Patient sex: M
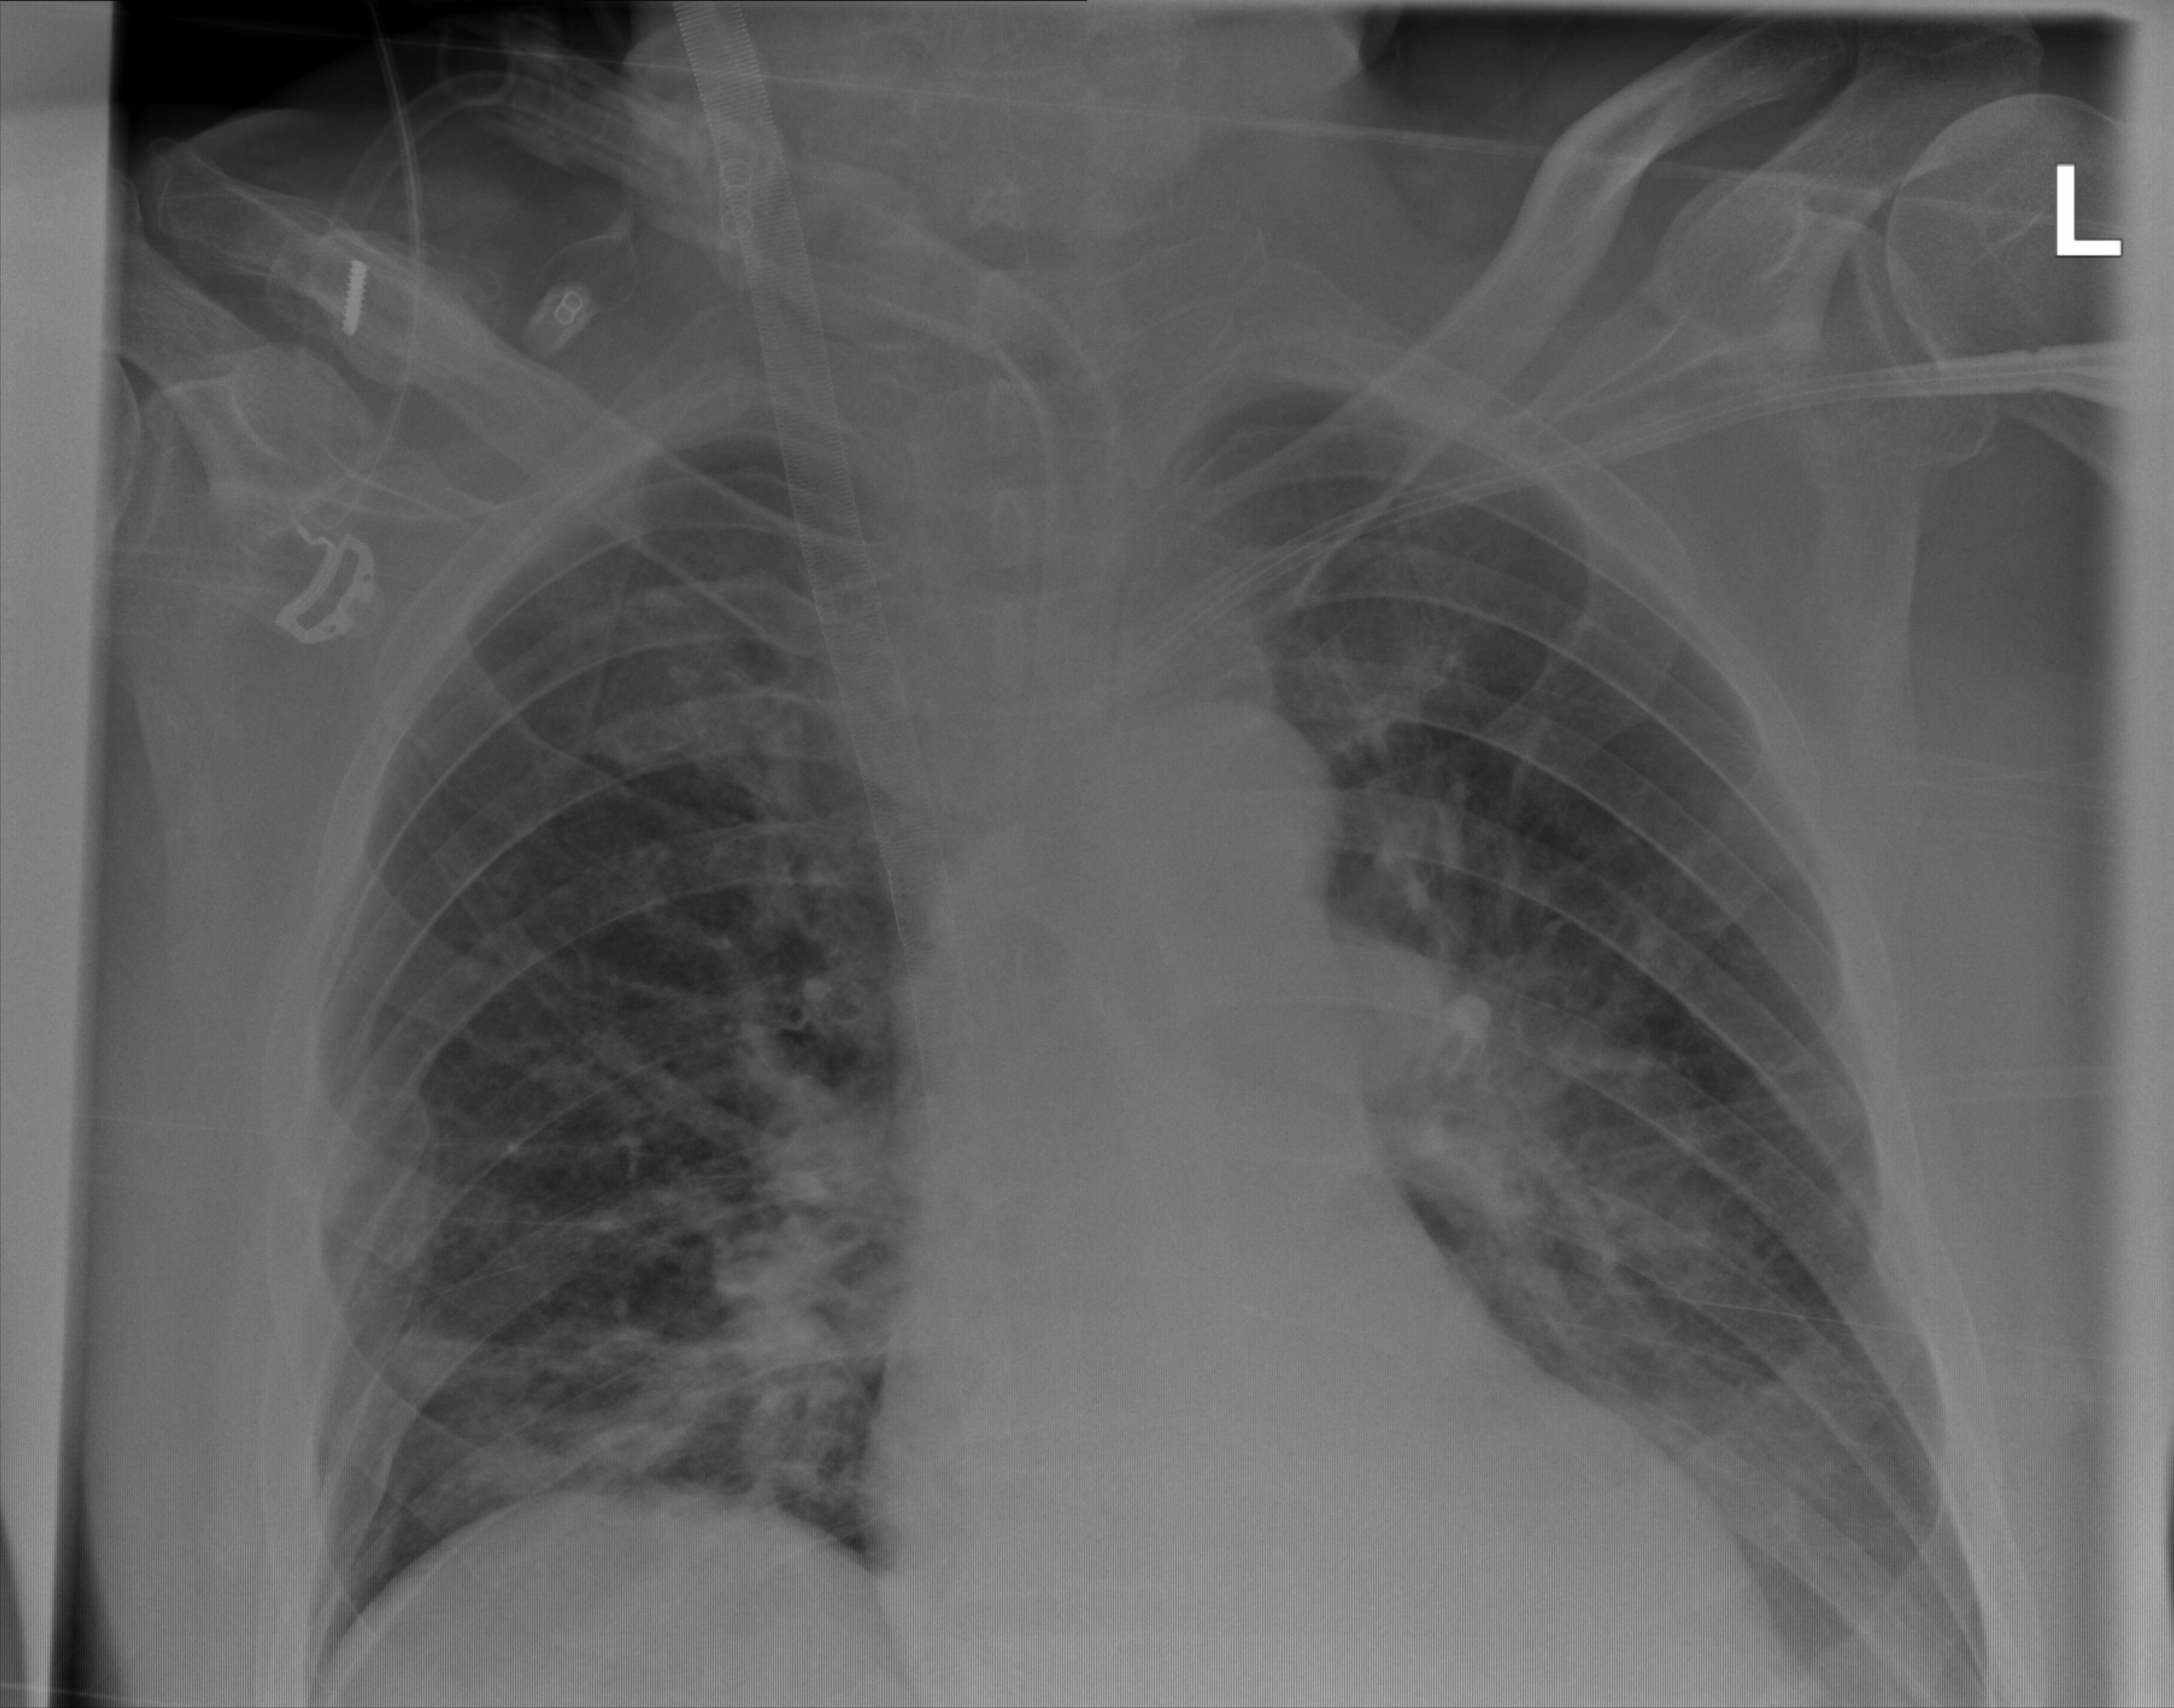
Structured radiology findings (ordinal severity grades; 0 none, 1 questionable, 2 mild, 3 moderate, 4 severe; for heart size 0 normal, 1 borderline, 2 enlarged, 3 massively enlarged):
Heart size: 0
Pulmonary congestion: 1
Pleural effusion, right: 0
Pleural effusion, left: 2
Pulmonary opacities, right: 1
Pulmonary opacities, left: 0
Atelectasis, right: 2
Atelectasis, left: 2